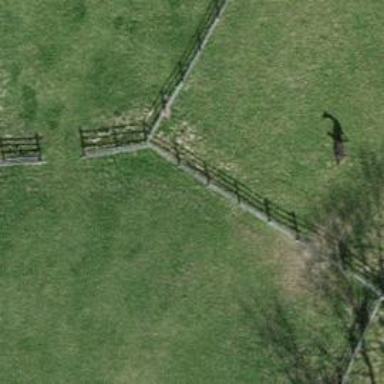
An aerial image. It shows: Fence.